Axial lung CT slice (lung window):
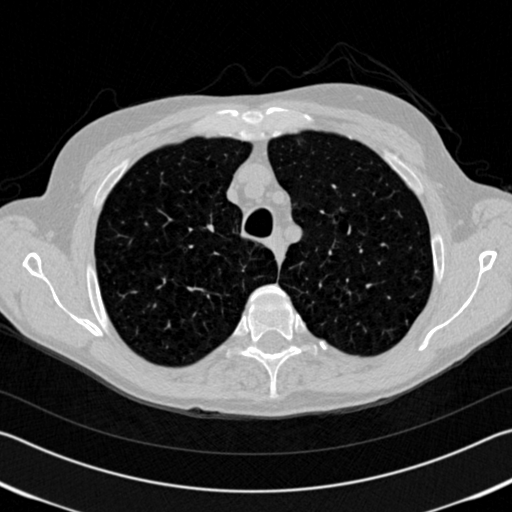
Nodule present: no